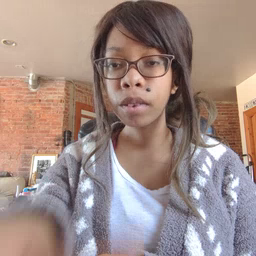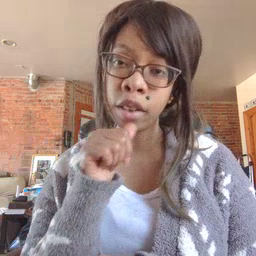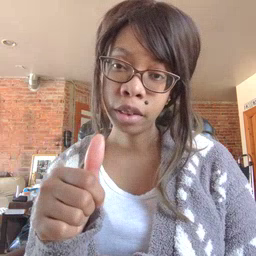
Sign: not